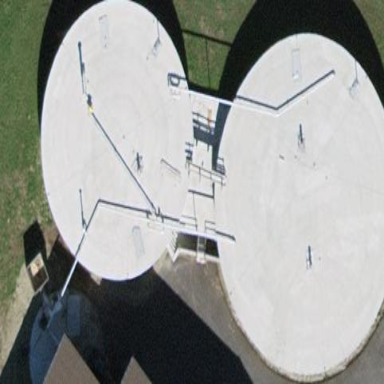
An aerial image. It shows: Storage tank building.